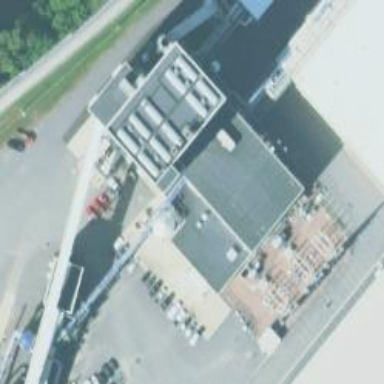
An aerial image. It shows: Steam turbine generator.